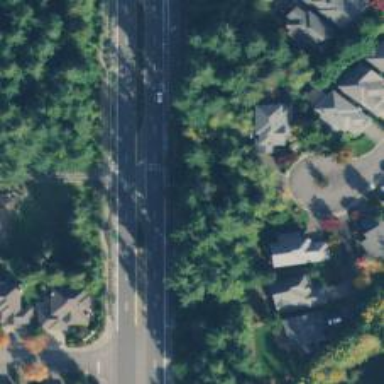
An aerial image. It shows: Secondary link road.